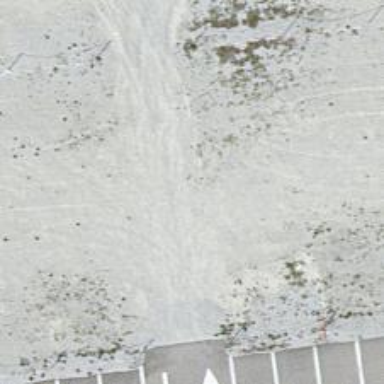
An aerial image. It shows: Parking aisle with fine gravel surface.